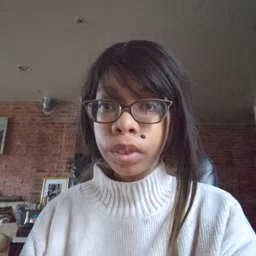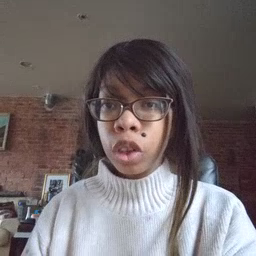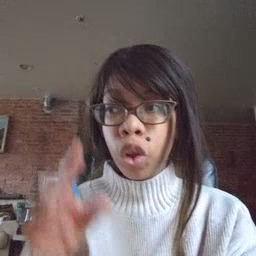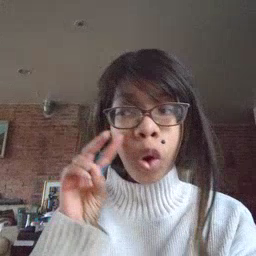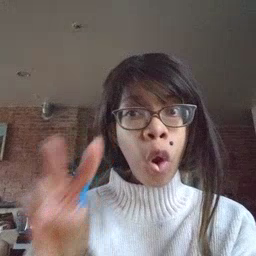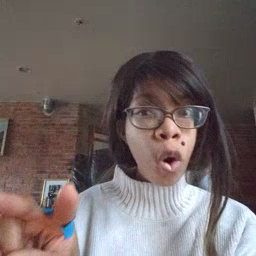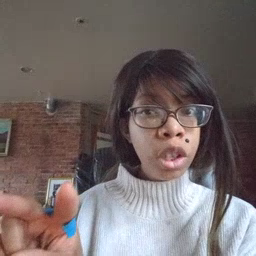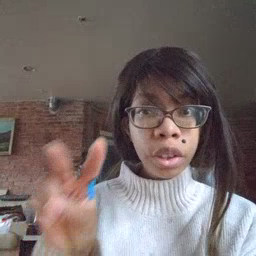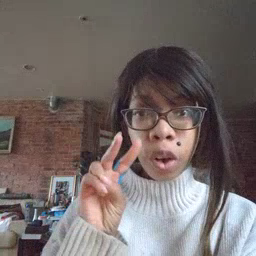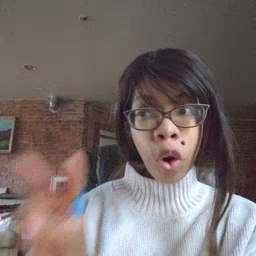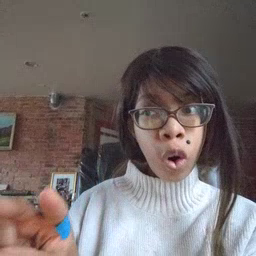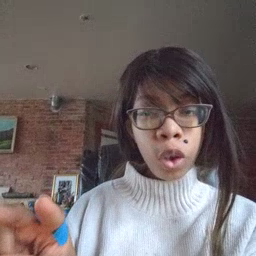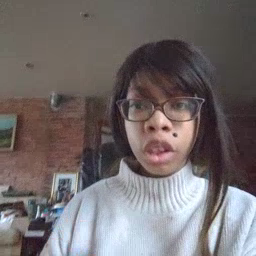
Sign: look